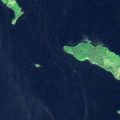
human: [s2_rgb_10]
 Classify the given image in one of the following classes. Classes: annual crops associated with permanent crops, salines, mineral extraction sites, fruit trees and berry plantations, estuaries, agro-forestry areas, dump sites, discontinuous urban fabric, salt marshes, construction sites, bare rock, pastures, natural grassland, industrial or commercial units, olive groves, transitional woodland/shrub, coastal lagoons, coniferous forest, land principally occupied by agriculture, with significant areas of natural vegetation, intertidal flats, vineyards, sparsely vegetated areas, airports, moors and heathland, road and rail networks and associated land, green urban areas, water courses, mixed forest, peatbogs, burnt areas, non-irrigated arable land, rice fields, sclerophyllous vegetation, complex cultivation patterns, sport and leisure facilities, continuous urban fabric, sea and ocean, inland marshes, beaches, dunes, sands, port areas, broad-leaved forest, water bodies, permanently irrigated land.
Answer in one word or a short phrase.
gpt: water bodies